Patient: sex M, age 60
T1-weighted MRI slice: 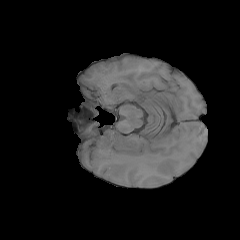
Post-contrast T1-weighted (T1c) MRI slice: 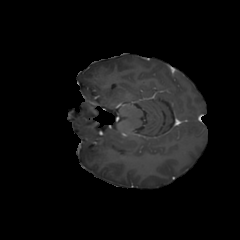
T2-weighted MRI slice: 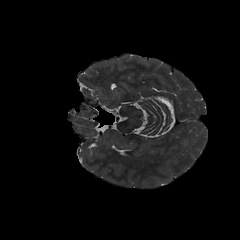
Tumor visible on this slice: no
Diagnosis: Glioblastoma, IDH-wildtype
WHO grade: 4